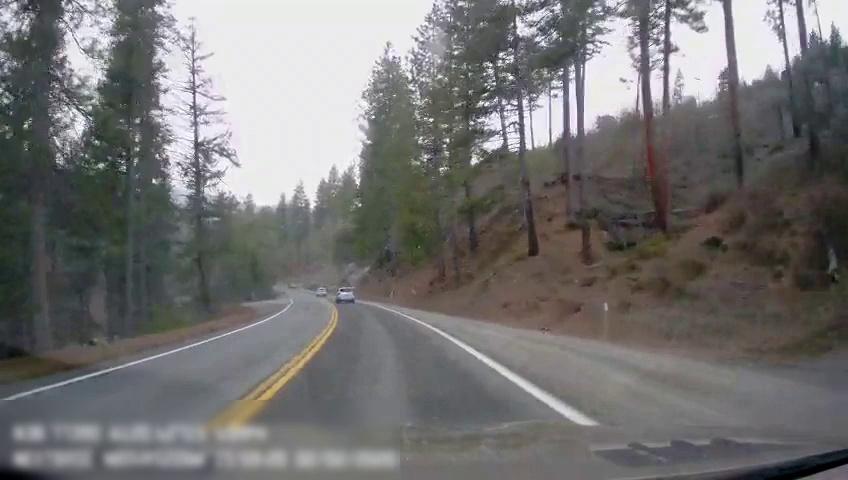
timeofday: Day
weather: Cloudy
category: Drivable Space
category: Vehicles | SUV
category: Vehicles | SUV
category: Lanes | Alternate Lane
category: Lanes | Current Lane
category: Lanes | Opposite Lane
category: Lanes | Opposite Lane